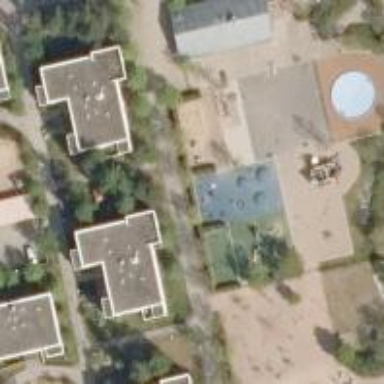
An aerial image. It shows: Playground with springy equipment.